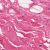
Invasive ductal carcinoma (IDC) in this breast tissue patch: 0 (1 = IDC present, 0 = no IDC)